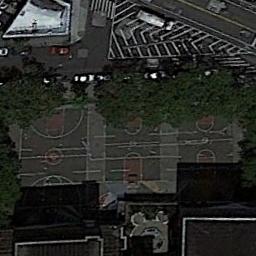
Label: basketball_court